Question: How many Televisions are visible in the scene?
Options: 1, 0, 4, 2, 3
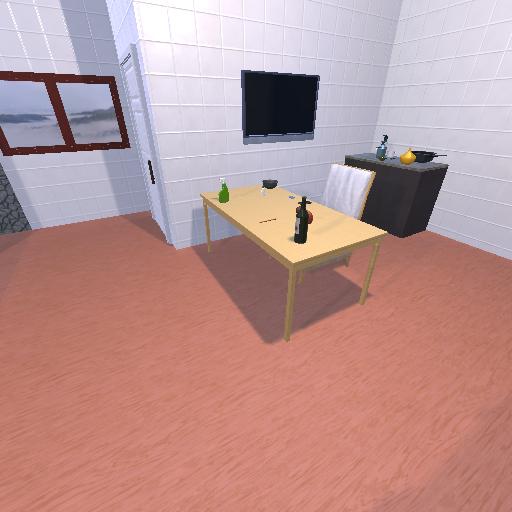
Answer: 1